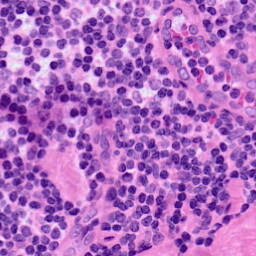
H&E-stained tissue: LymphNode